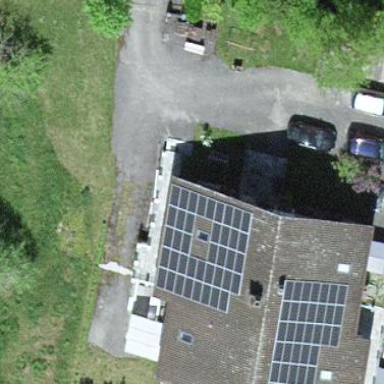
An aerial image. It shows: Solar power generator using photovoltaic panels.